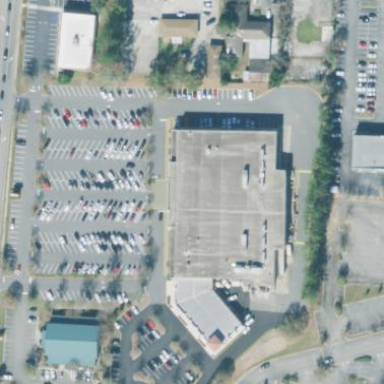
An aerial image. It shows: Building that houses supermarket.